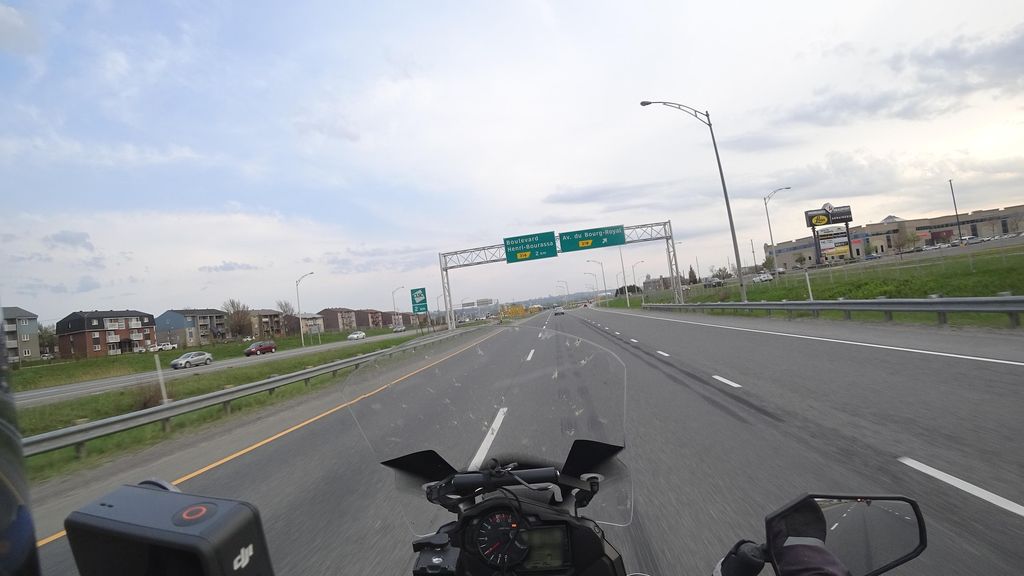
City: quebec_city